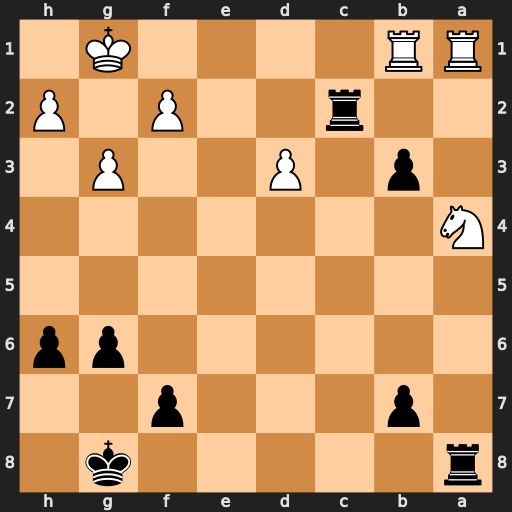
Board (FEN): r5k1/1p3p2/6pp/8/N7/1p1P2P1/2r2P1P/RR4K1
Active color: b
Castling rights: -
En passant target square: -
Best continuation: Ra2 Rxa2 bxa2 Ra1 Rxa4